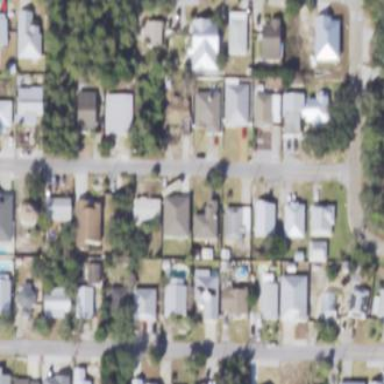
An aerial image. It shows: Residential area consisting of single-family homes.